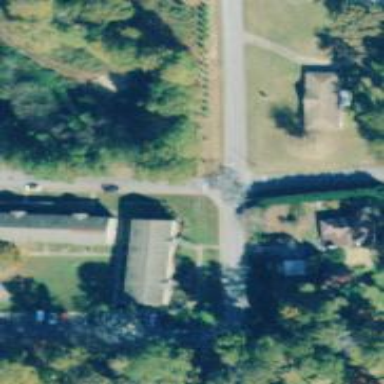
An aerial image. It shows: Road with stop sign.